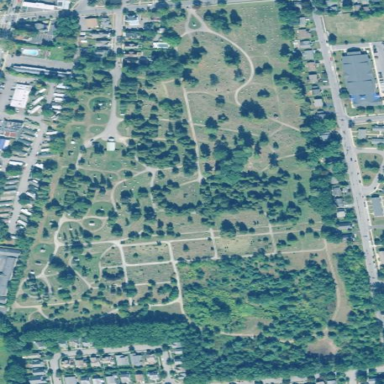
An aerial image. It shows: Cemetery.